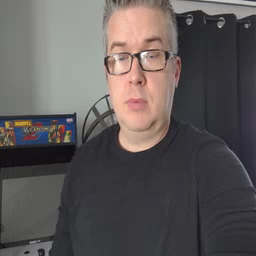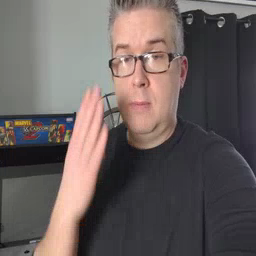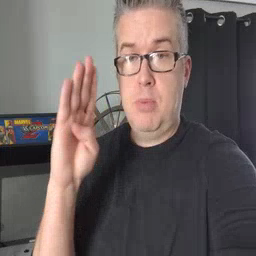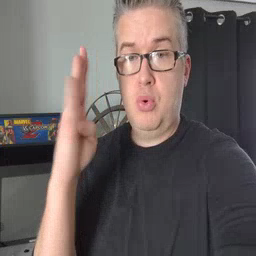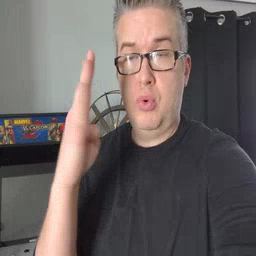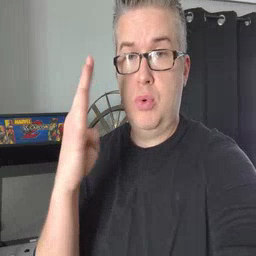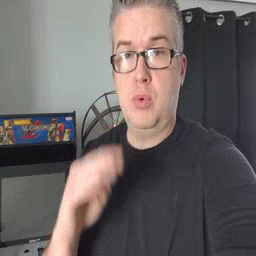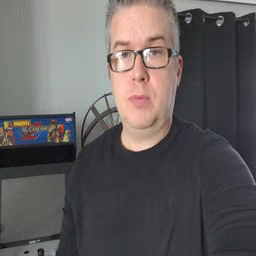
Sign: blue